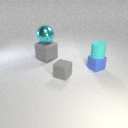
small blue rubber cube behind small gray rubber cube